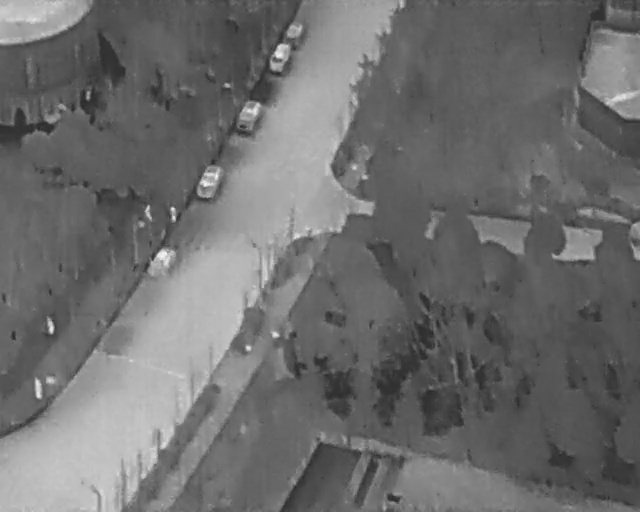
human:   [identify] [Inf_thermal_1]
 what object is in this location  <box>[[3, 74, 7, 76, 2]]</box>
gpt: <ref>1 medium person at the bottom left</ref>

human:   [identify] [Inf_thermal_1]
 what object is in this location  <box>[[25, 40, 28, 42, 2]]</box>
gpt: <ref>1 small person at the left</ref>